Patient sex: M
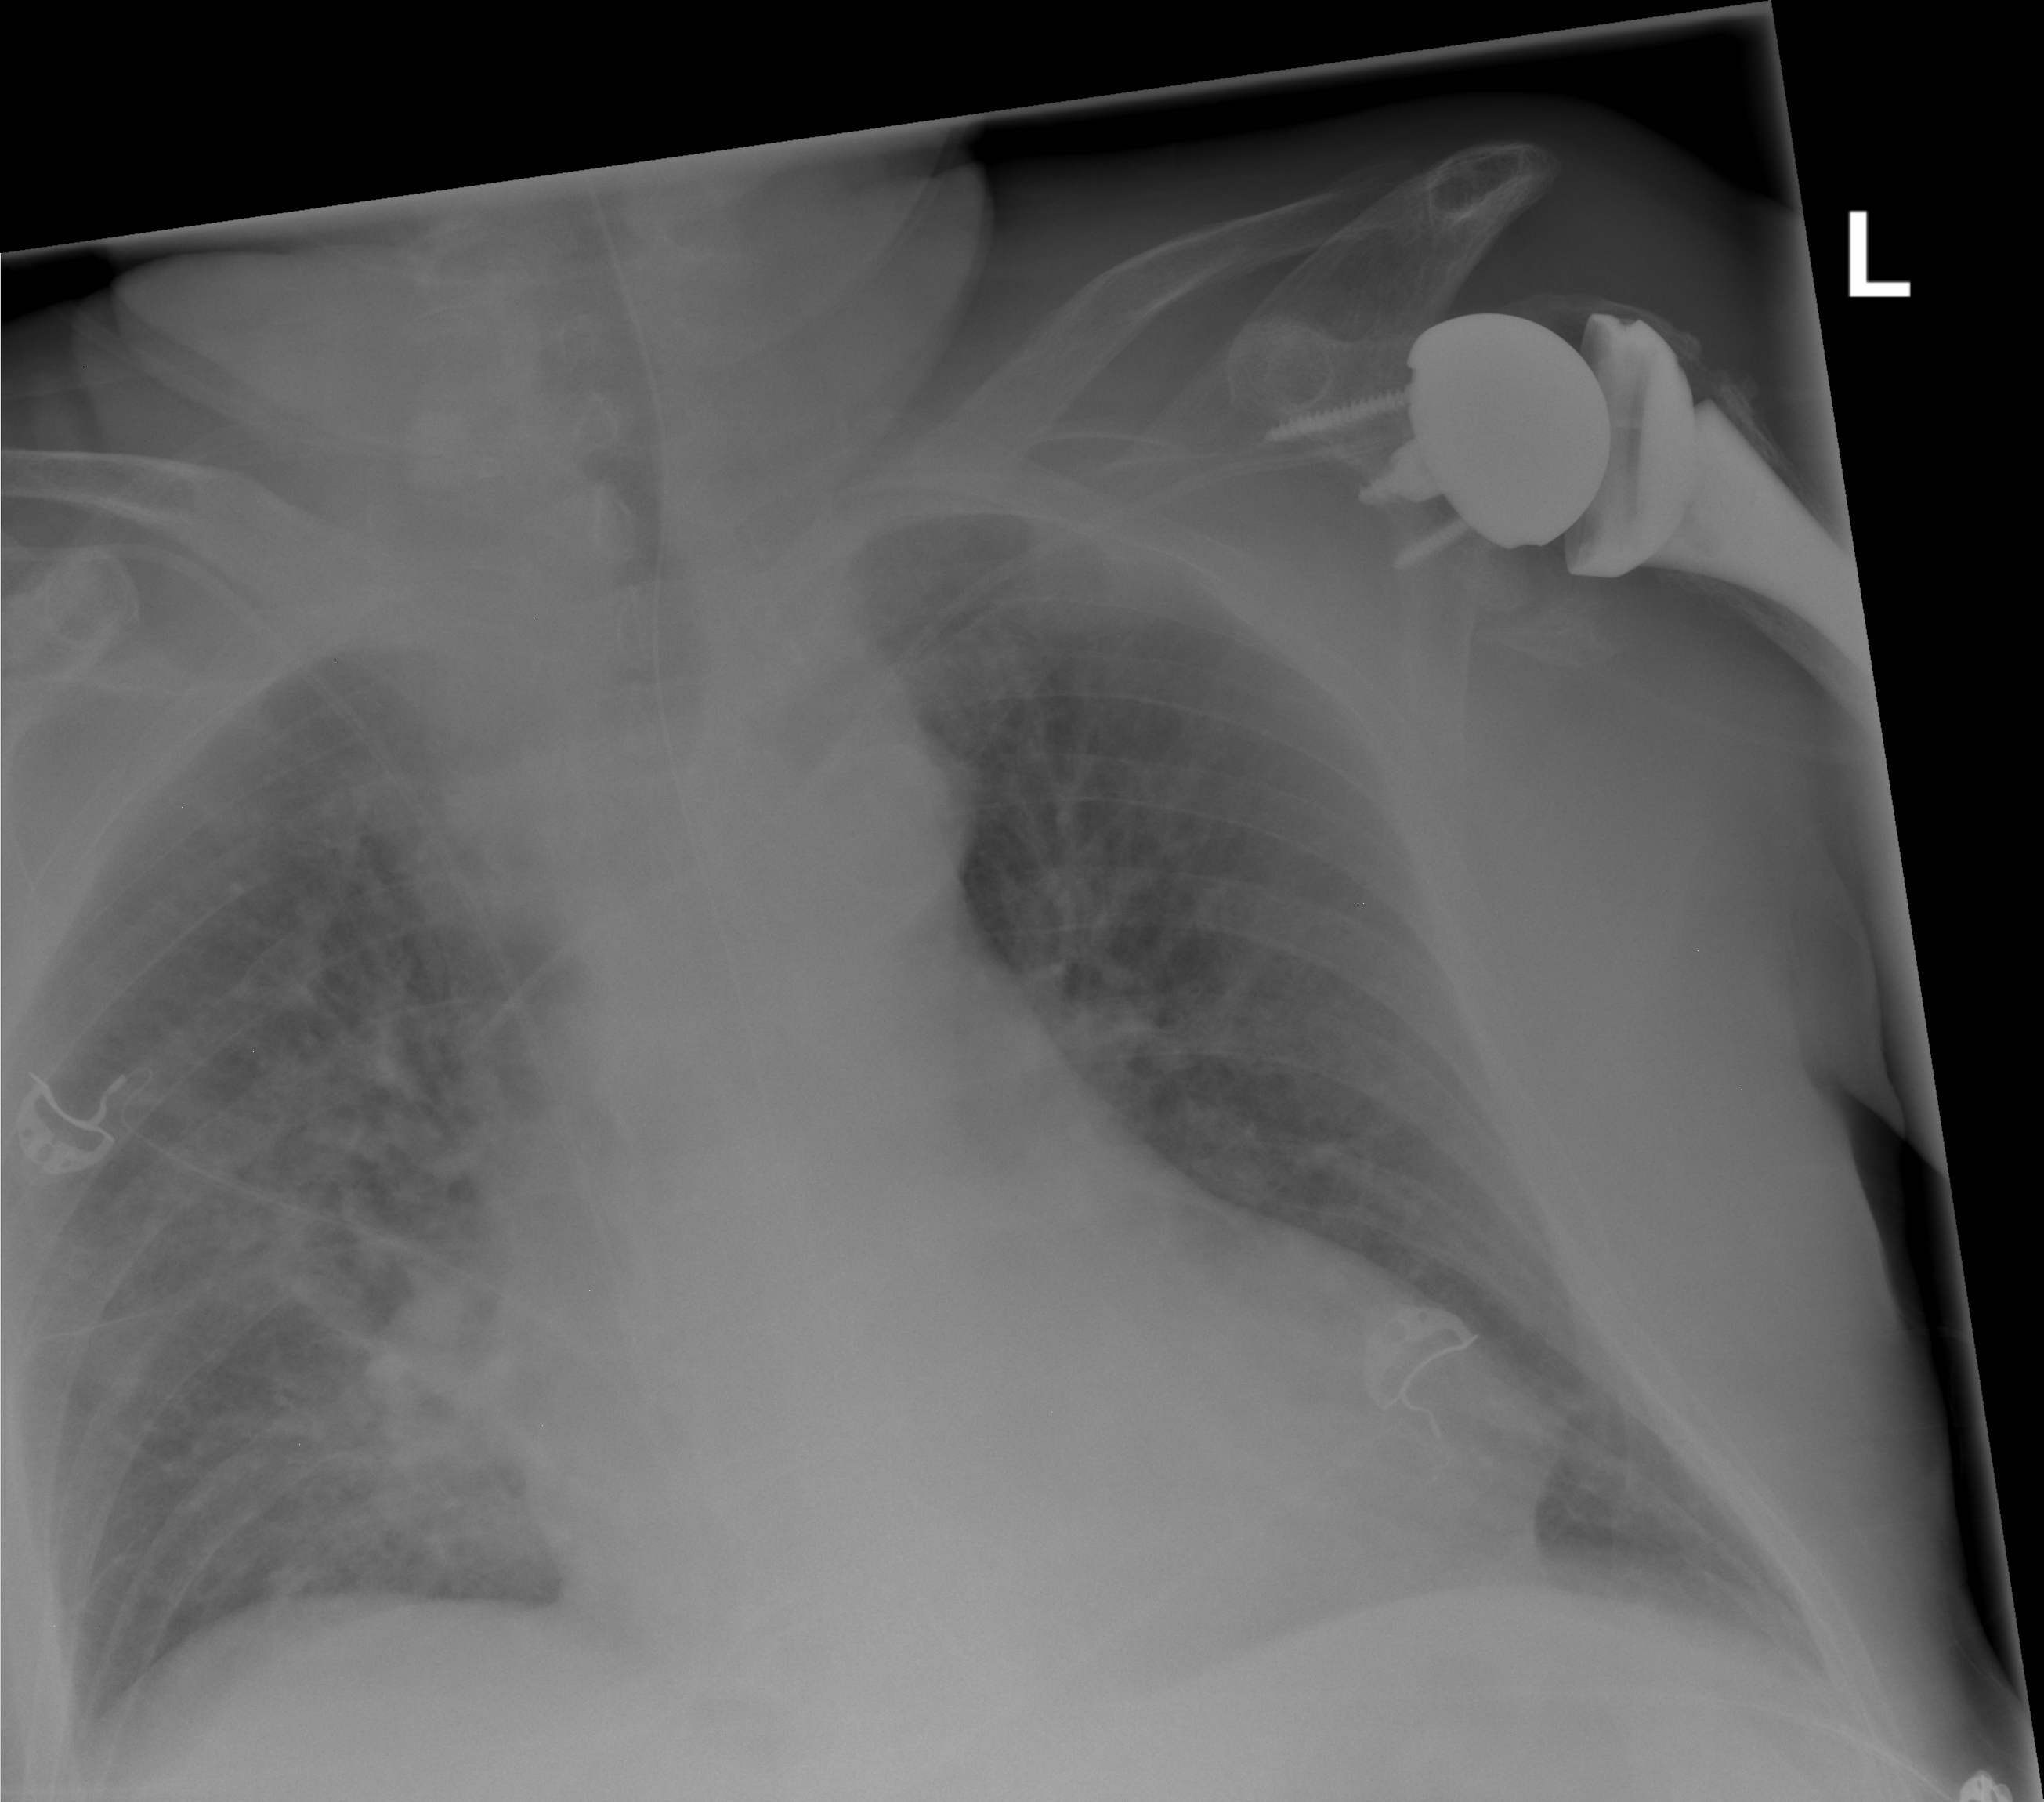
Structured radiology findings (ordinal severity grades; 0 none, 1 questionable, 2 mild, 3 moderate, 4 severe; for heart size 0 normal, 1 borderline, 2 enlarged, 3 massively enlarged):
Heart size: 2
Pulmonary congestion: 3
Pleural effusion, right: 0
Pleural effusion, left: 0
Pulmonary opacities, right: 0
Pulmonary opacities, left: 0
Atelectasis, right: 2
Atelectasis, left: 0